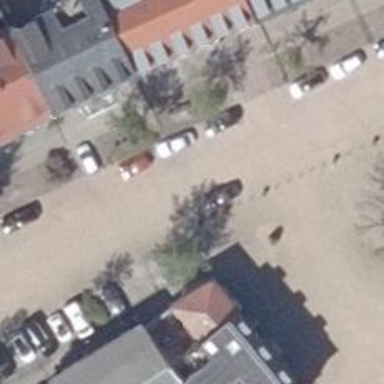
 and the surface of the sidewalk is made of sett."